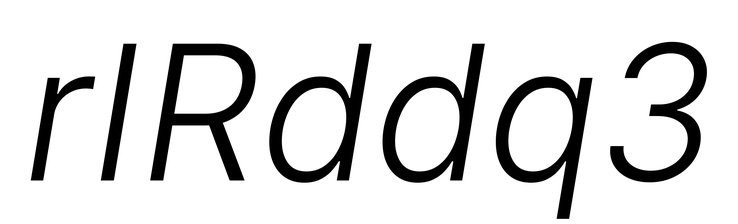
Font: Inter-Italic_Light_Italic